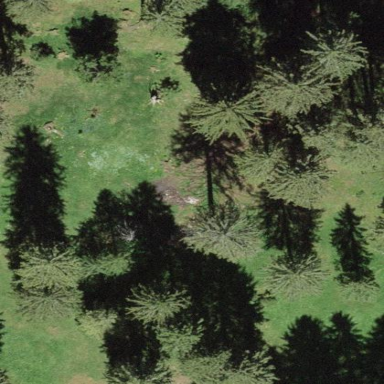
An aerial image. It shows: Serene woodland landscape.